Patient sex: M
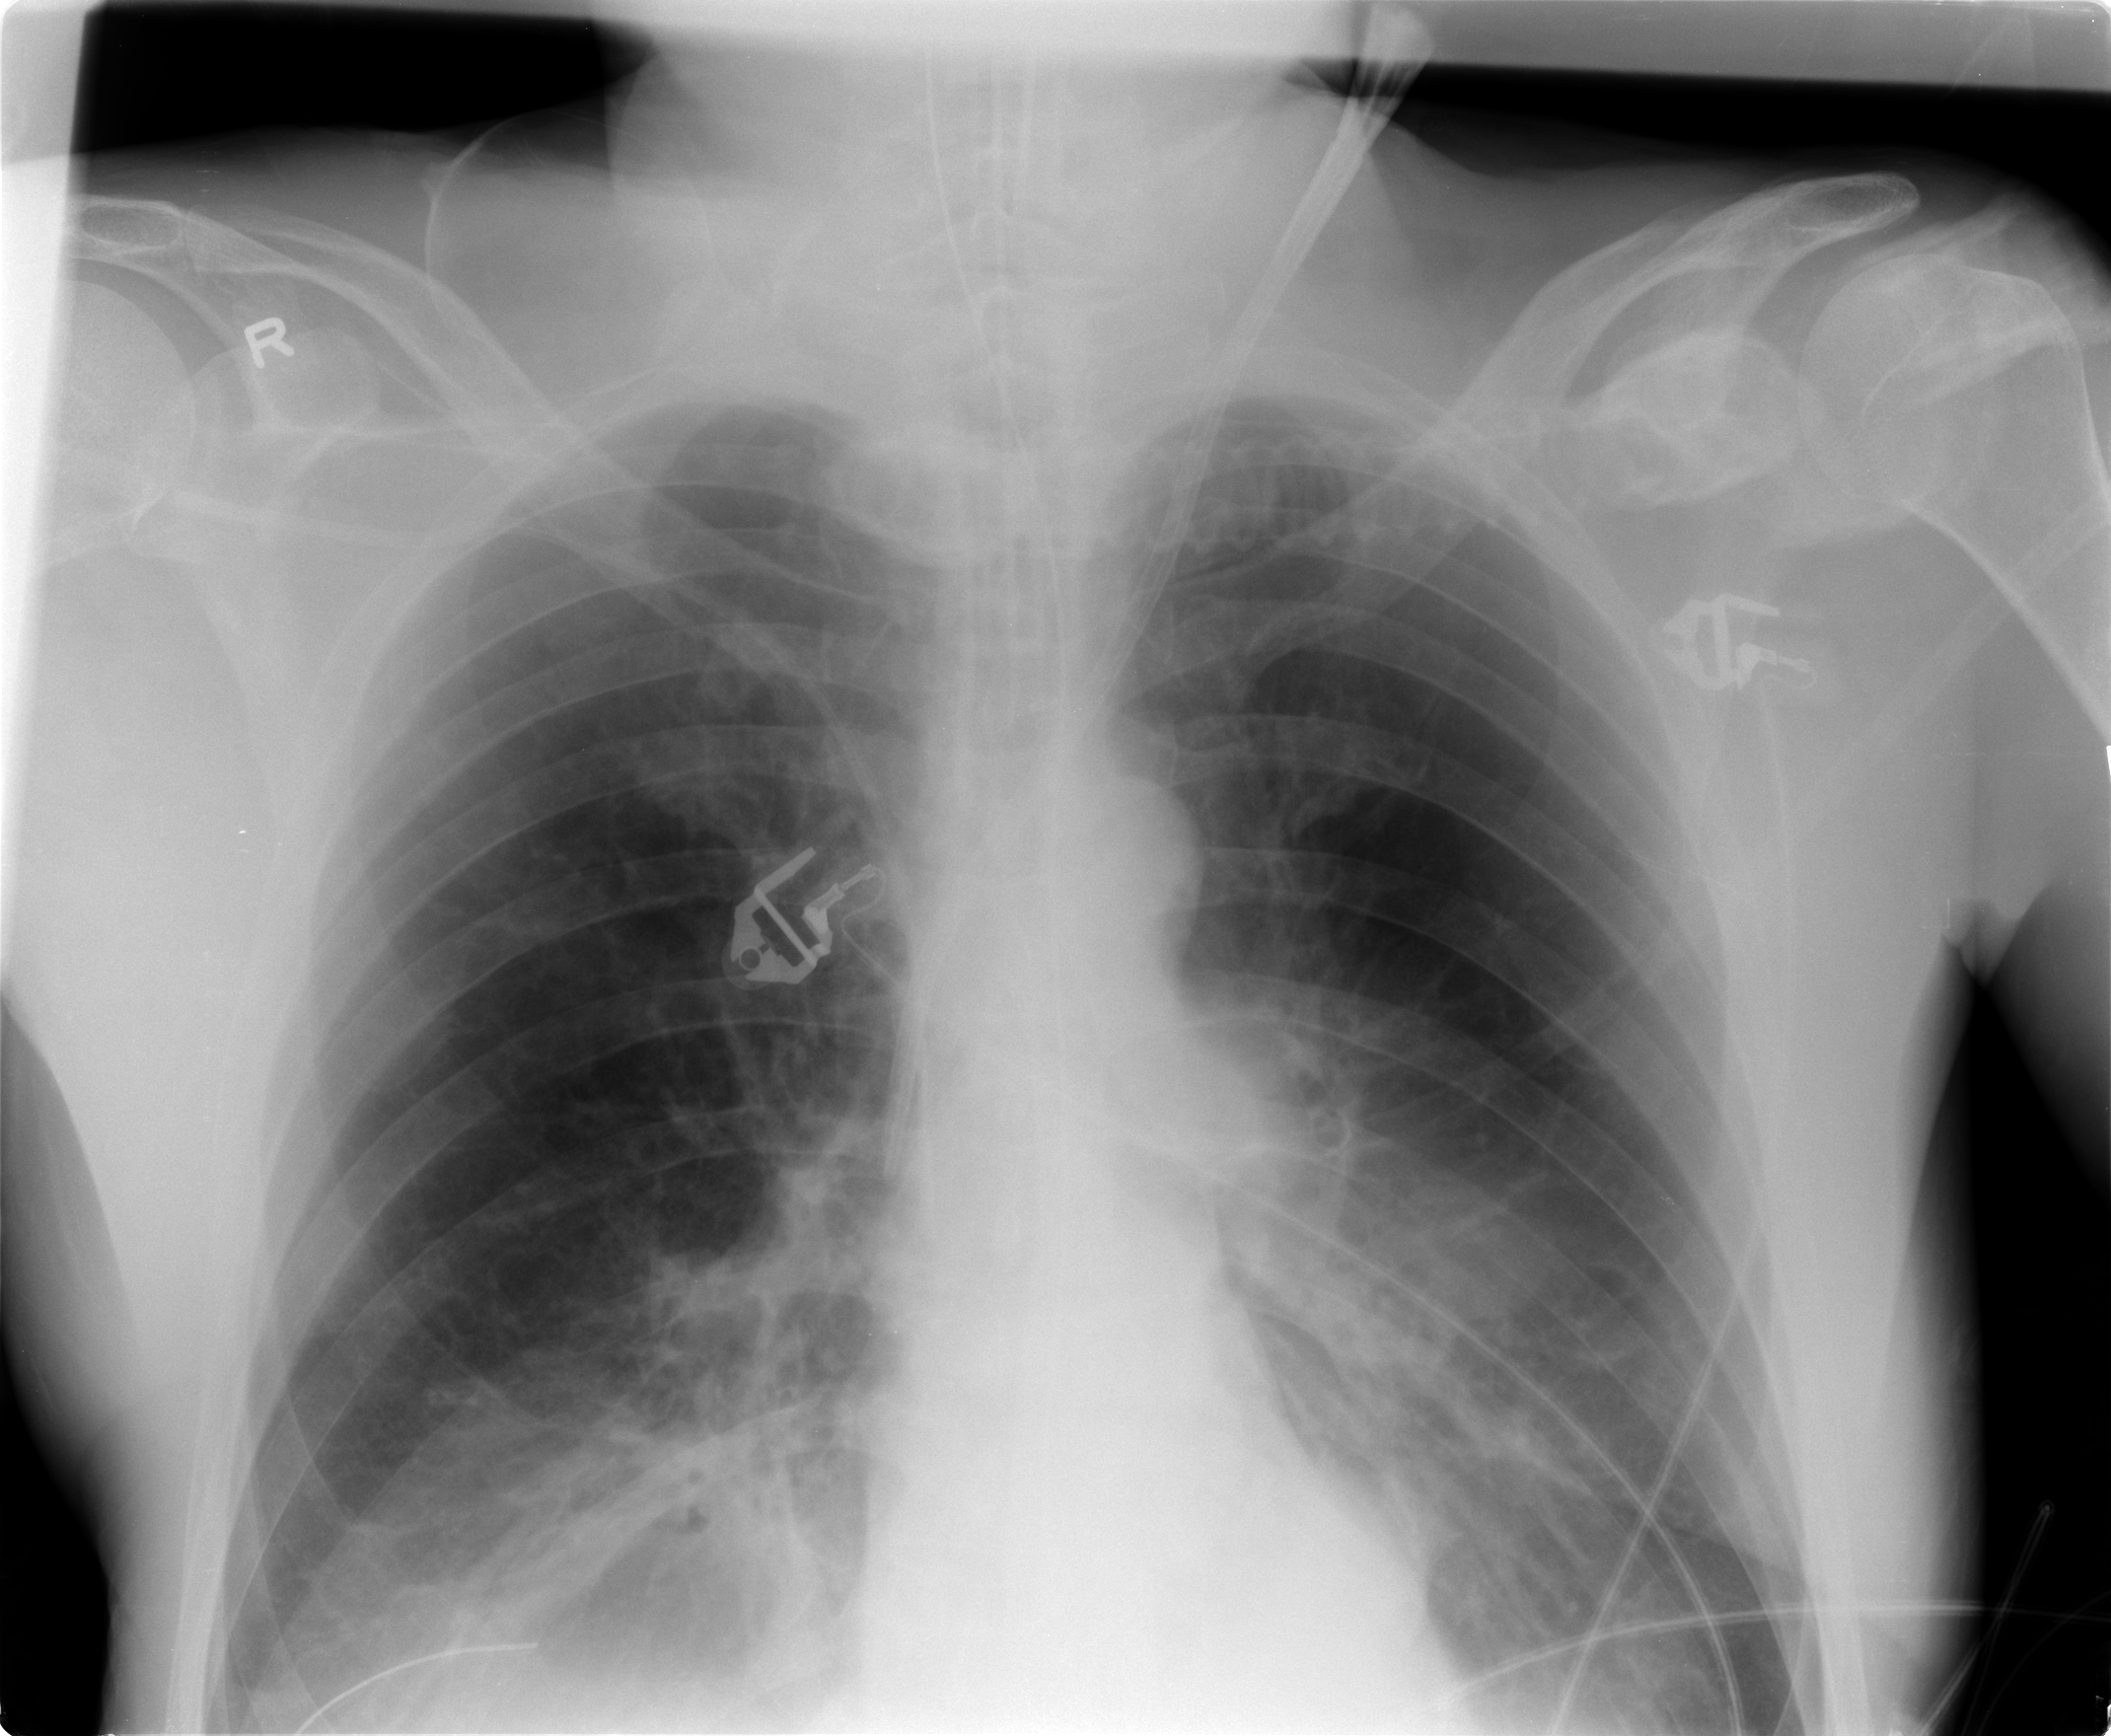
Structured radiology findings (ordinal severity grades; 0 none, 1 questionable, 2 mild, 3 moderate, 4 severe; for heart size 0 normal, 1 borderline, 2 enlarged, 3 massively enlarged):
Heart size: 0
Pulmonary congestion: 1
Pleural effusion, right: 1
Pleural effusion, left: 1
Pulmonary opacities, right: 0
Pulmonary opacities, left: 0
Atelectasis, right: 2
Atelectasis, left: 2